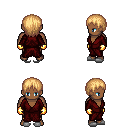
a pixel art fantasy rpg character, male body template, human, dark skin, red robe, gold greaves, light blonde plain hairstyle, gold gloves, white slippers, four views (front, back, left, right), 2x2 character sprite sheet, small pixel art, hard edges, no anti-aliasing